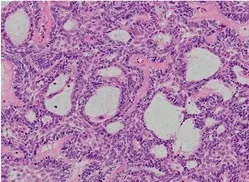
Histopathological findings. B; Microscopic view with hematoxylin and eosin staining reveals dense proliferation of follicular structures made up of tumor cells resembling odontogenic epithelium. Tall columnar cells resembling ameloblastoma cells surround peripheral follicles, which contain stellate reticulum-like central areas.
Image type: pathology (h&e)